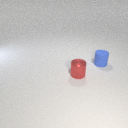
small red metal cylinder in front of small blue rubber cylinder